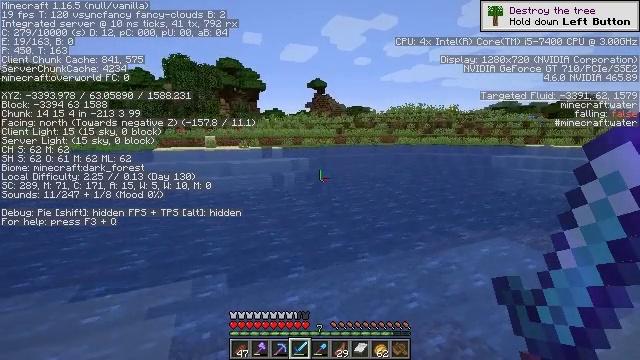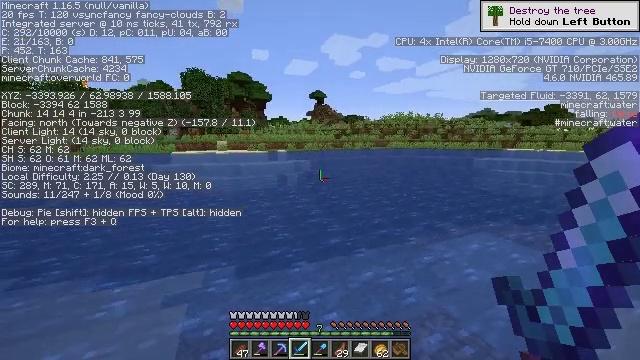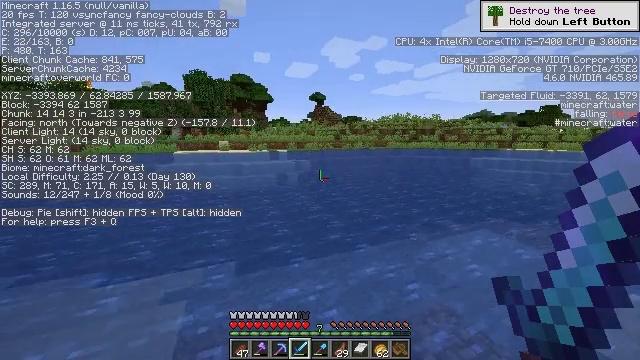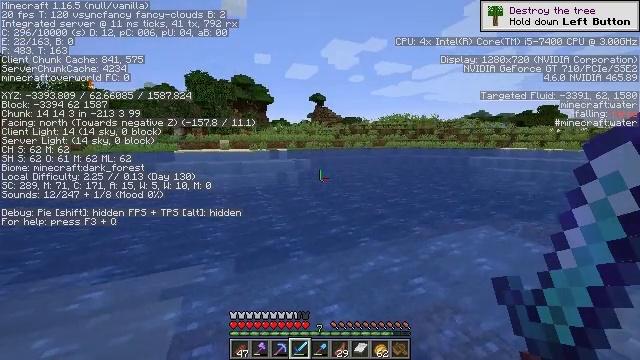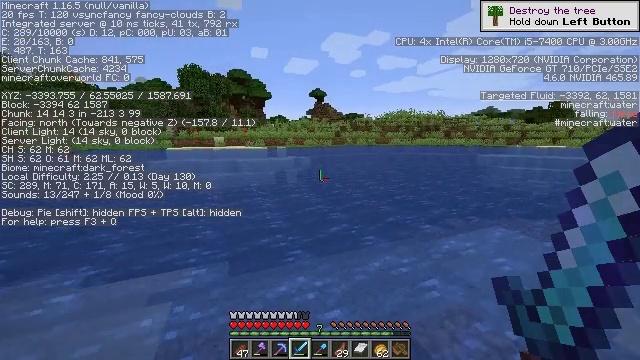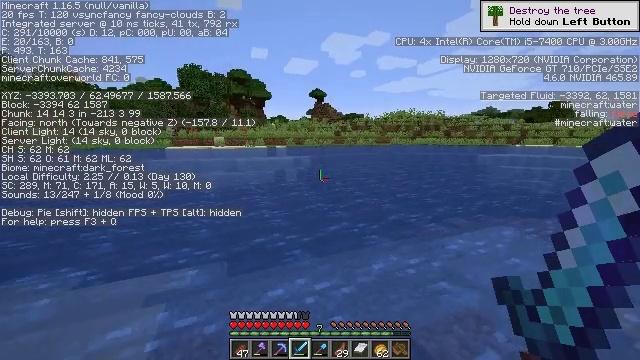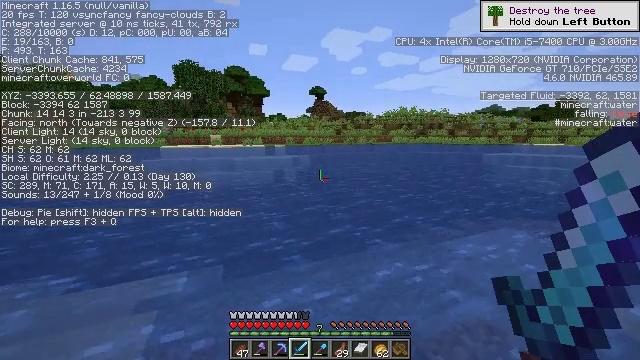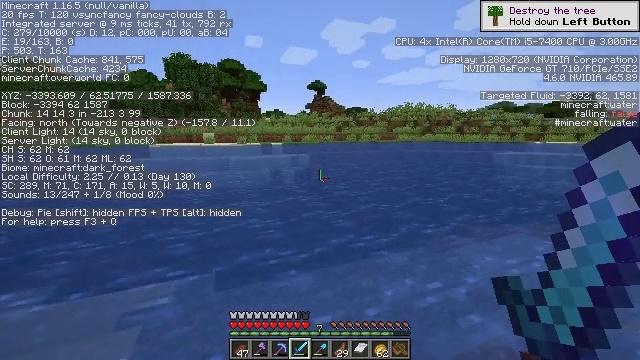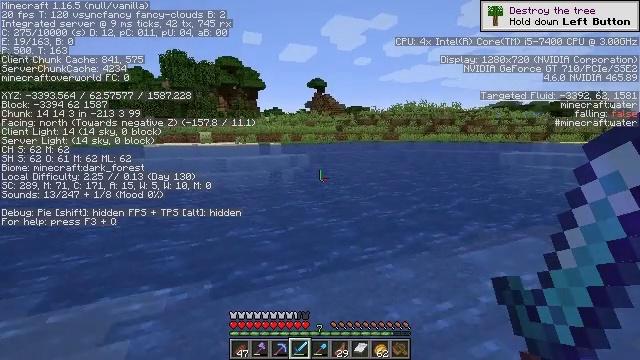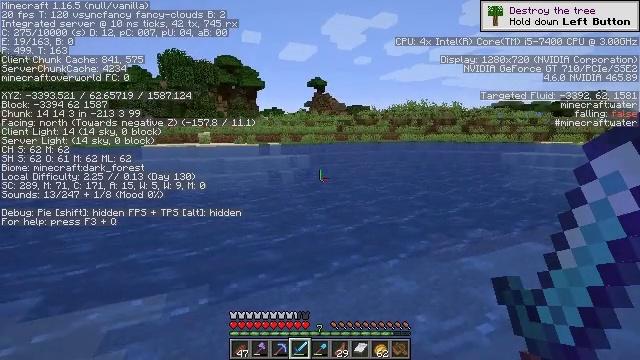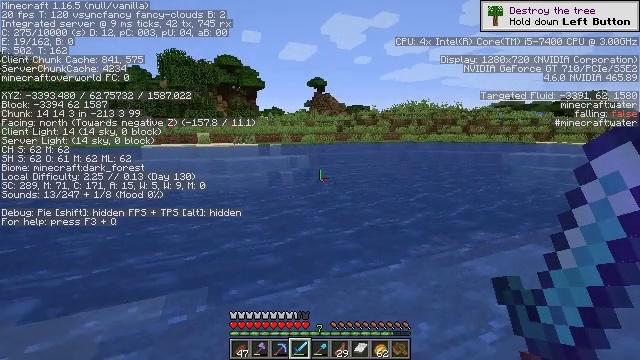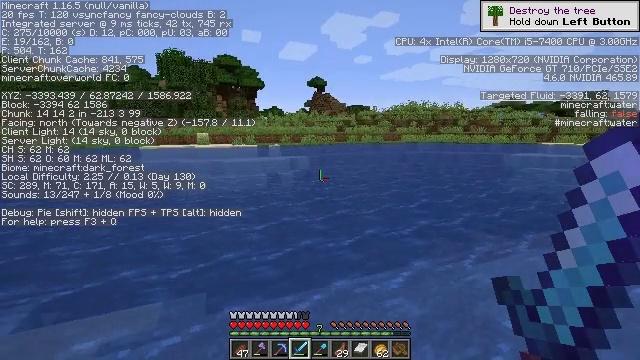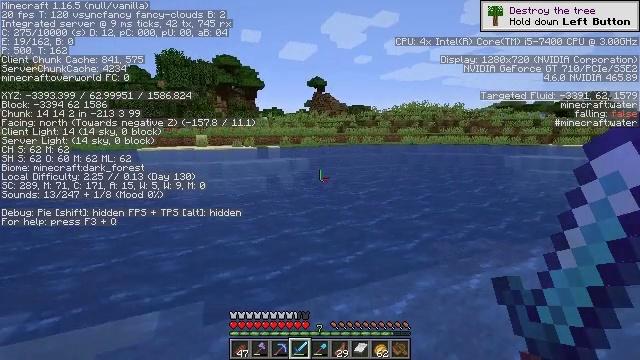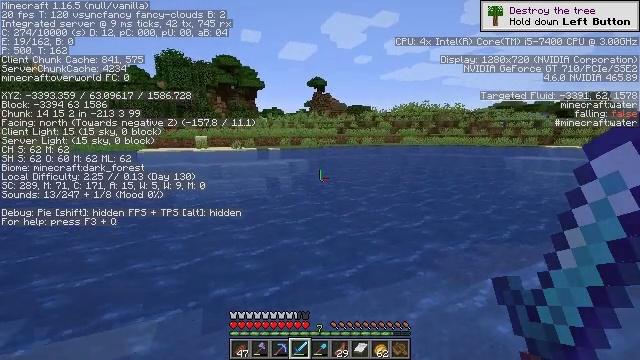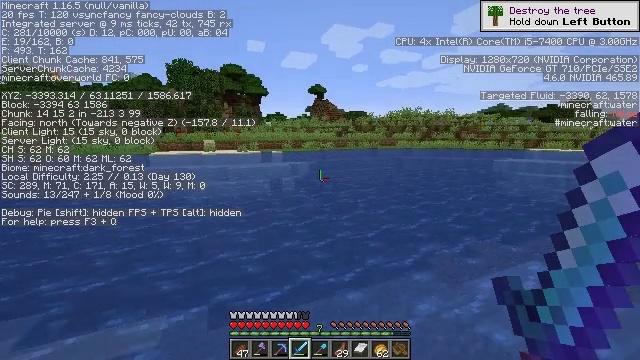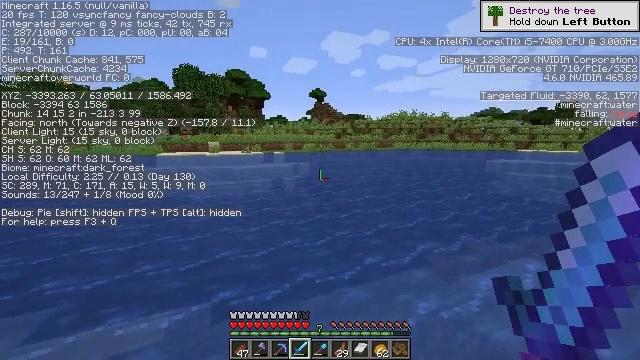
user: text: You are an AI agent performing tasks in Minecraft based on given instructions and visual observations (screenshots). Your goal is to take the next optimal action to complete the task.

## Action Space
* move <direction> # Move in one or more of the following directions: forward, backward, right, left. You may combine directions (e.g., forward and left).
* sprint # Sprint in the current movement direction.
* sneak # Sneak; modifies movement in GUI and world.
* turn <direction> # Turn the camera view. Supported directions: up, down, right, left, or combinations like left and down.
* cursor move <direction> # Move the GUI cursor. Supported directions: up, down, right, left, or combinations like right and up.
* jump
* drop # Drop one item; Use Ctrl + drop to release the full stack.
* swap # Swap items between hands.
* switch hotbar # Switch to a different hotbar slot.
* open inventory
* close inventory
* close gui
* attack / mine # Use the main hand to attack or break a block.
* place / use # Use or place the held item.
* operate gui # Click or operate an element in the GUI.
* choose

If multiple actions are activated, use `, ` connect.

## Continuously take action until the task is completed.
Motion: motion action
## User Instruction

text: Kill the sheep.
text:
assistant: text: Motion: move forward, sprint, jump
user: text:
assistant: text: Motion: move forward, sprint, jump
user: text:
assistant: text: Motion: move forward, sprint, jump
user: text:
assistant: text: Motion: move forward, sprint, jump
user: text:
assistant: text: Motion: move forward, sprint, jump
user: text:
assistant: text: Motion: move forward, sprint, jump
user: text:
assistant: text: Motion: move forward, sprint, jump
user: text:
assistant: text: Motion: move forward, sprint, jump
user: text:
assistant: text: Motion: move forward, sprint, jump
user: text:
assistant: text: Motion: move forward, sprint, jump
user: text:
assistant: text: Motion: move forward, sprint, jump
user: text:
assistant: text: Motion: move forward, sprint, jump
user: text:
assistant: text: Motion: move forward, sprint, jump
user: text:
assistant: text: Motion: move forward, sprint, jump
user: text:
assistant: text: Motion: move forward, sprint, jump
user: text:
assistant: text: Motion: move forward, sprint, jump
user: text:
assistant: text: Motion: move forward, sprint, jump
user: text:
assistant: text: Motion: move forward, sprint, jump
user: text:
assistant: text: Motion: move forward, sprint, jump
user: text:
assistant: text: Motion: move forward, sprint, jump
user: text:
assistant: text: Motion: move forward, sprint, jump
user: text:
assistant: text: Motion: move forward, sprint, jump
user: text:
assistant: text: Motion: move forward, sprint, jump
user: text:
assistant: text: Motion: move forward, sprint, jump
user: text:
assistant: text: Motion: move forward, sprint, jump
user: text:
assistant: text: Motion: move forward, sprint, jump
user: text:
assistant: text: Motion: move forward, sprint, jump
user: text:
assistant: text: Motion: move forward, sprint, jump
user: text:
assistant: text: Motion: move forward, sprint, jump
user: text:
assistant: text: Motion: move forward, sprint, jump